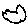
Label: cloud